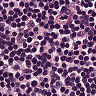
Metastatic tissue present: no